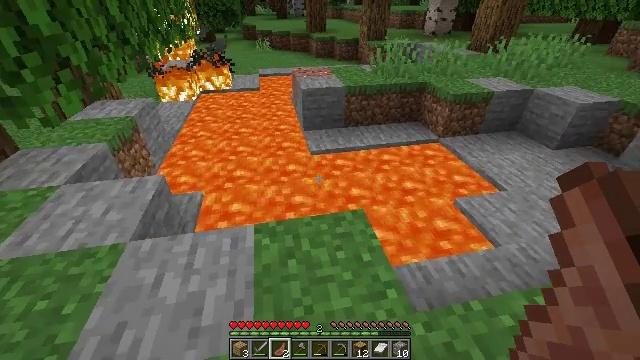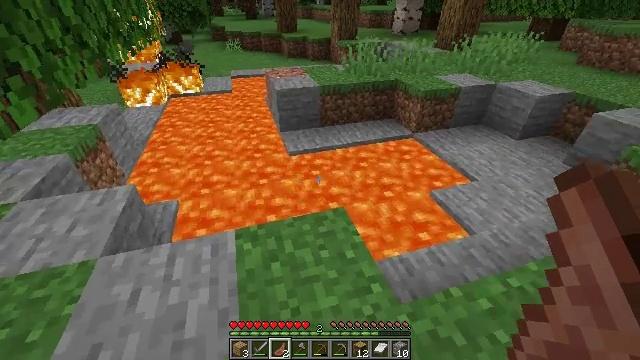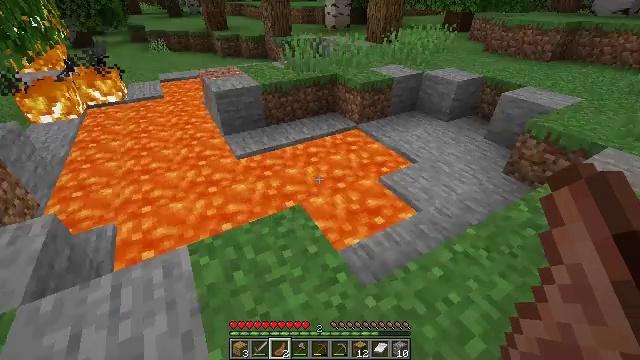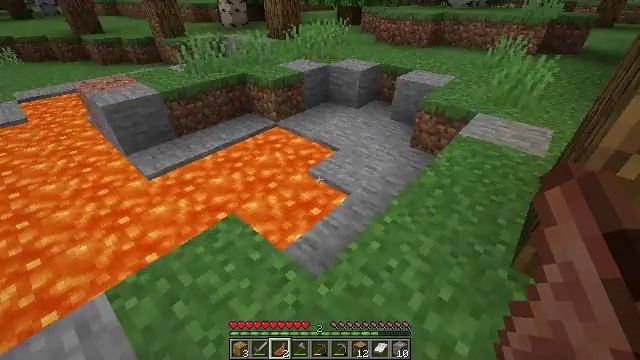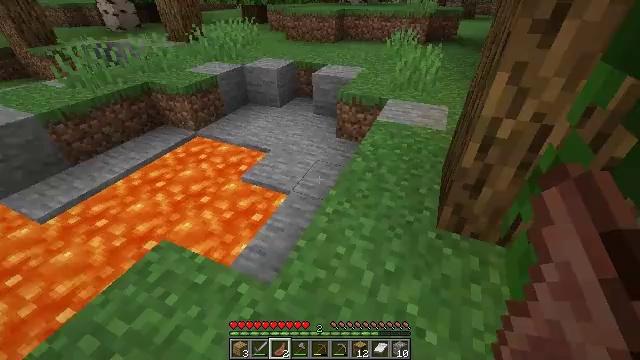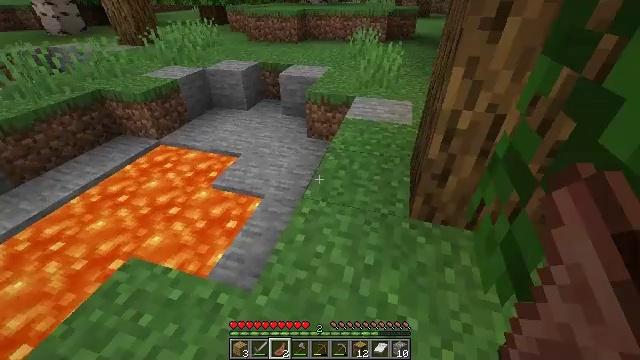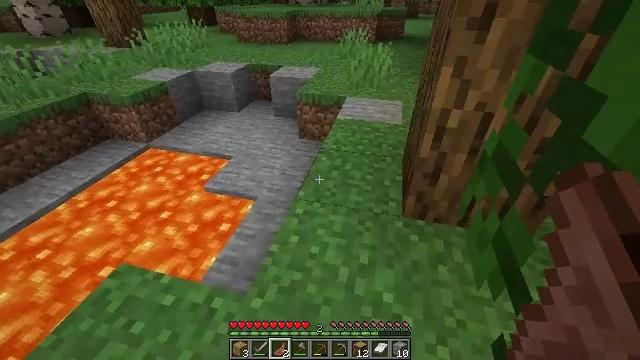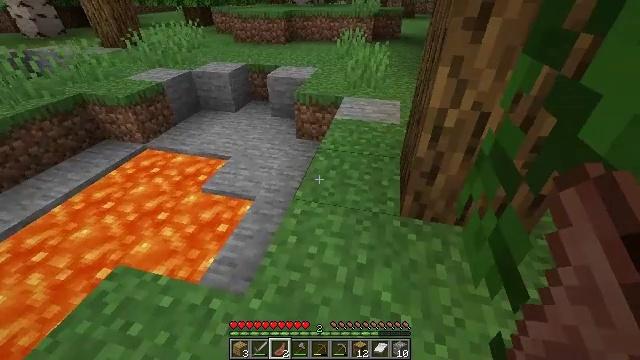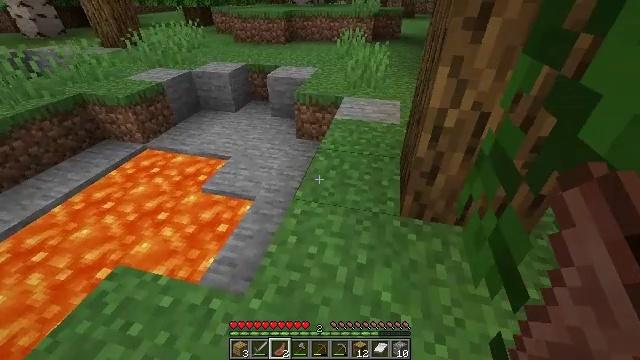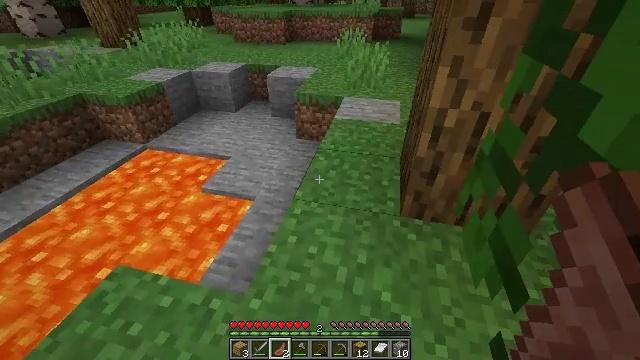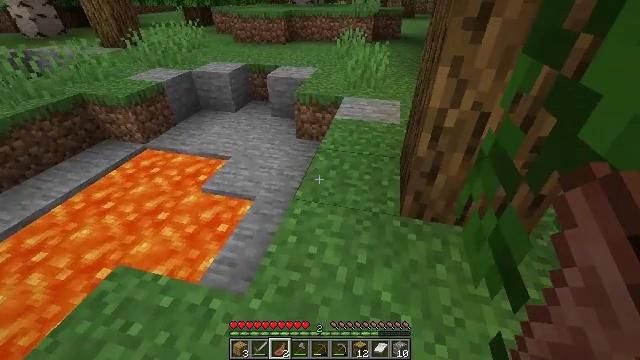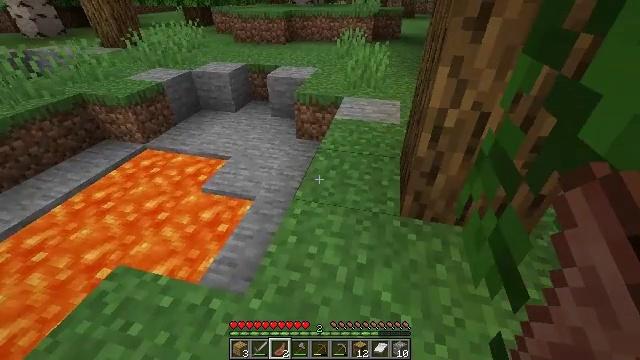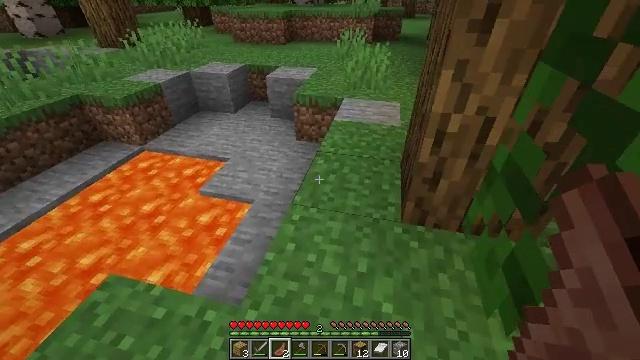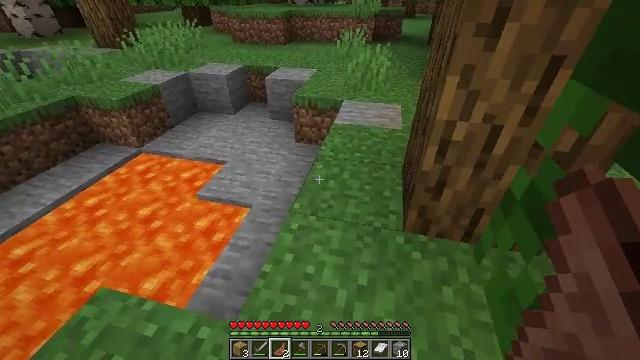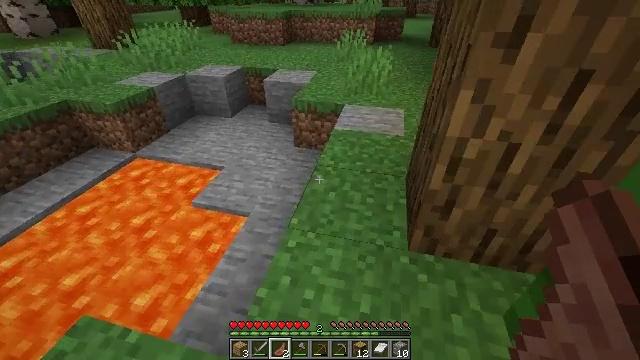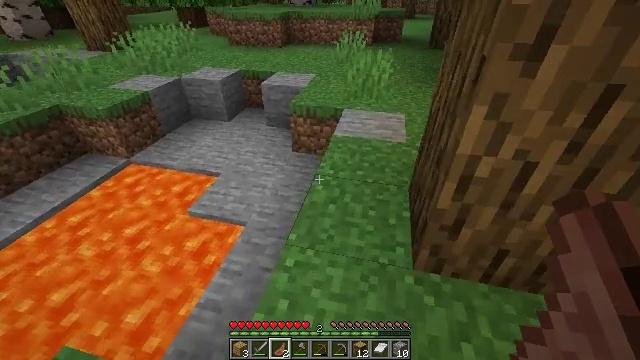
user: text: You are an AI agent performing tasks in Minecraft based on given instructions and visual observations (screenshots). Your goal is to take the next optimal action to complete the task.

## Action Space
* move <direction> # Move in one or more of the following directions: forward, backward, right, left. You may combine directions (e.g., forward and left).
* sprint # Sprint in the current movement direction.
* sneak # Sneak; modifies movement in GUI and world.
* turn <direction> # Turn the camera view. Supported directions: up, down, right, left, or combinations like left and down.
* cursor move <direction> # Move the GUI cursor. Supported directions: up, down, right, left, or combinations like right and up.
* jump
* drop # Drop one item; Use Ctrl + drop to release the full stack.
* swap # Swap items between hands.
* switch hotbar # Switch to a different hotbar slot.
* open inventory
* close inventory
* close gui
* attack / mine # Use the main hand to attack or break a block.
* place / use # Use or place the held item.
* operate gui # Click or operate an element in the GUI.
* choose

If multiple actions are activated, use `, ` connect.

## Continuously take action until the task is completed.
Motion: motion action
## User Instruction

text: Gather a pumpkin block.
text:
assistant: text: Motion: turn right
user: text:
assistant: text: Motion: turn right
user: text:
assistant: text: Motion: turn right
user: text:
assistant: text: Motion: turn right
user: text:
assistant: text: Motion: turn right
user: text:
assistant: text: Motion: turn right
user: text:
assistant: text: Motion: no_op
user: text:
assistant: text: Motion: no_op
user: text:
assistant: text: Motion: no_op
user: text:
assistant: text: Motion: no_op
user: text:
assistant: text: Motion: no_op
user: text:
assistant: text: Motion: move forward
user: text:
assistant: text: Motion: move forward
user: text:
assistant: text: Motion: move forward
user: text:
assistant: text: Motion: move forward
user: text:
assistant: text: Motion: move forward
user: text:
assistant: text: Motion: move forward
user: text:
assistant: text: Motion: move forward
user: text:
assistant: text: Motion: move forward
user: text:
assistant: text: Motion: move forward
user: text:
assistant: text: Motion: move forward, turn right
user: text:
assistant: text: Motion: move forward, turn right
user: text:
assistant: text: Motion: move forward, turn right
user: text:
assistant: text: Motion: move forward, turn right
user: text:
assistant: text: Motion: move forward, turn right
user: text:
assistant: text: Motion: move forward, turn right and up
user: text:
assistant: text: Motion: move forward
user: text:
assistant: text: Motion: move forward
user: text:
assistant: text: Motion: move forward
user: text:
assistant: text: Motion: move forward